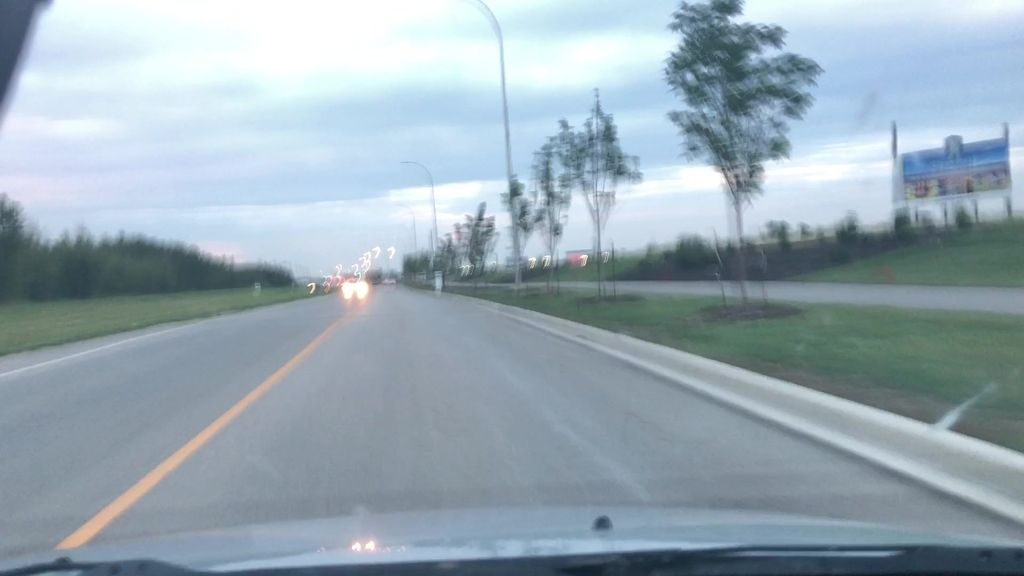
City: edmonton